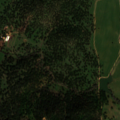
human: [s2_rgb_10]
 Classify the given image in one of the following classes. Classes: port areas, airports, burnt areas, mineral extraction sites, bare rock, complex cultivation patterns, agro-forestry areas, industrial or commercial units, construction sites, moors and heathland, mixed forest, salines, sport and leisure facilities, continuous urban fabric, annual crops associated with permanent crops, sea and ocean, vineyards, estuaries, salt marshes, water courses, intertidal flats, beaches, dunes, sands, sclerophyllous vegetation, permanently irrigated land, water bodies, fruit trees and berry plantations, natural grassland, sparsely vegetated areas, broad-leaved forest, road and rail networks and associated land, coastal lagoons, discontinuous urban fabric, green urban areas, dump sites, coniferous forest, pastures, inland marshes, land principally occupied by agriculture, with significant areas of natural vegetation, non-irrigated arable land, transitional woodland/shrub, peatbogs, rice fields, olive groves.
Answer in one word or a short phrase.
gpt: non-irrigated arable land, permanently irrigated land, complex cultivation patterns, agro-forestry areas